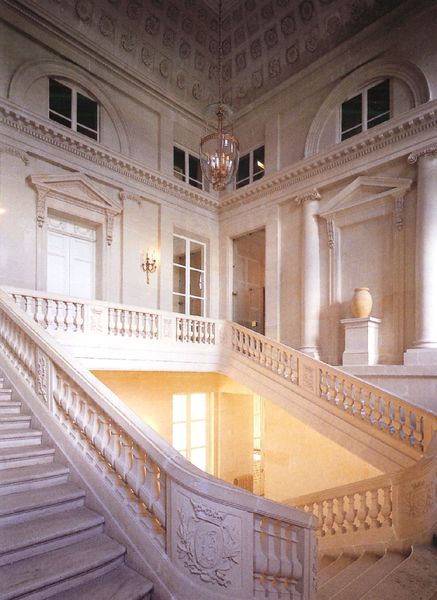
Titel: Schloss Bénouville
Künstler: Claude Nicolas Ledoux
Standort: Calvados, Schloss Bénouville (EU - F - Basse-Normandie)
Schlagwörter: weiß, fenster, glas, hell, lampe, licht, marmor, säule, säulen, tür, gebäude, architektur, stein, decke, vase, treppe, treppen, kerzen, leuchter, lüster, aufgang, geländer, stufe, stufen, foto, treppenstufen, balustrade, scheibe, fries, wappen, villa, treppenhaus, postament, tur, ädikula, kasettendecke, treppenaufgang, handlauf, ture, #lüster, treppebanlage, kasetonnen, kasetonen, penster, fsries